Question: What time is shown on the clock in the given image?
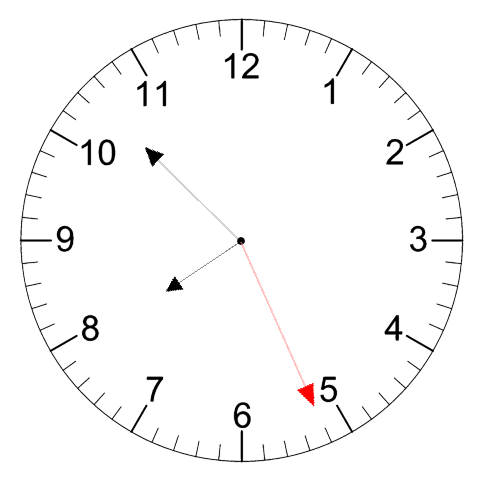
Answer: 07:52:26